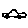
Label: car